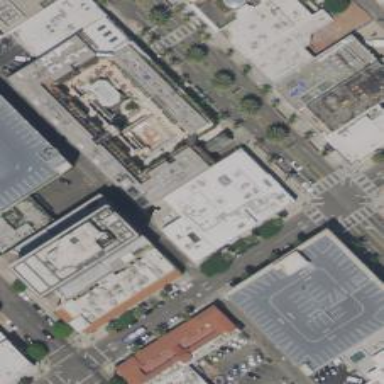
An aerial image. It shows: Retail building.